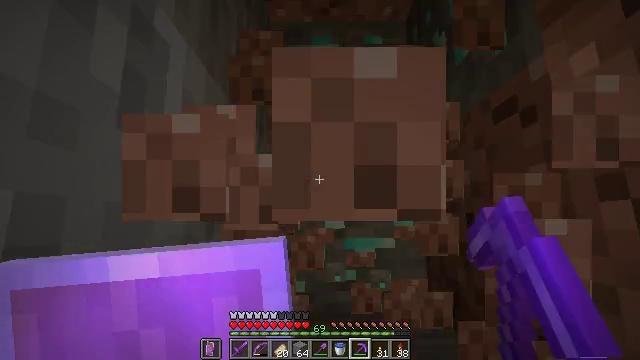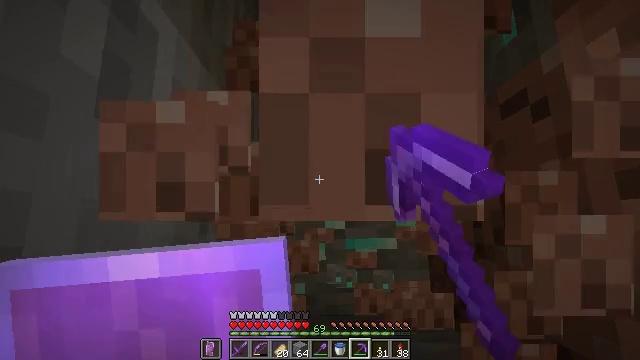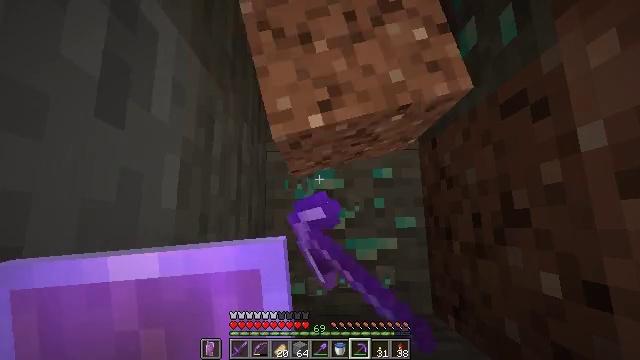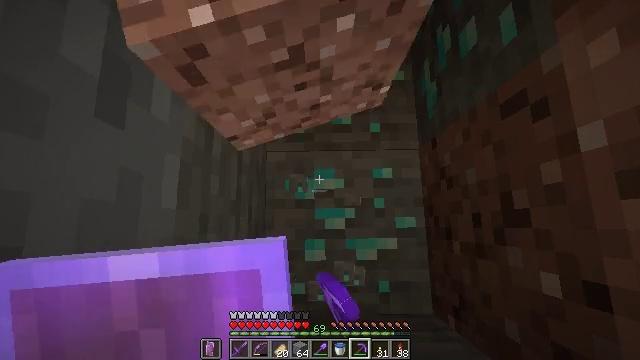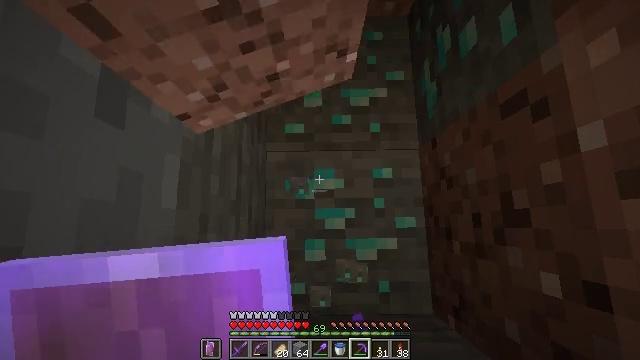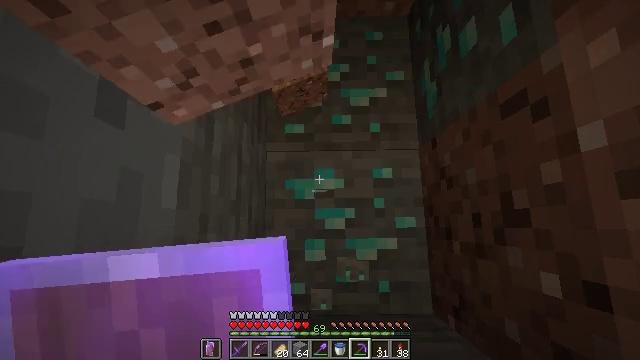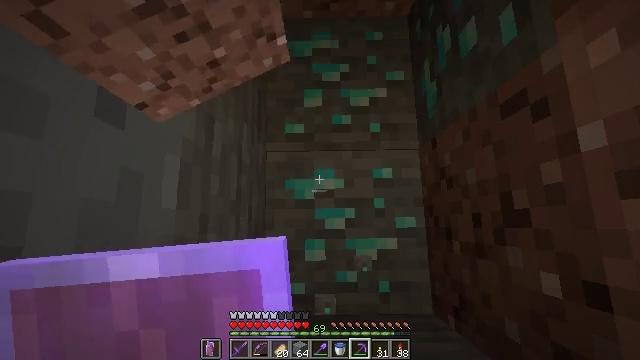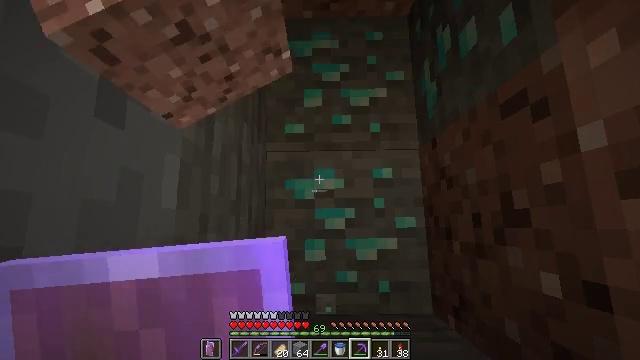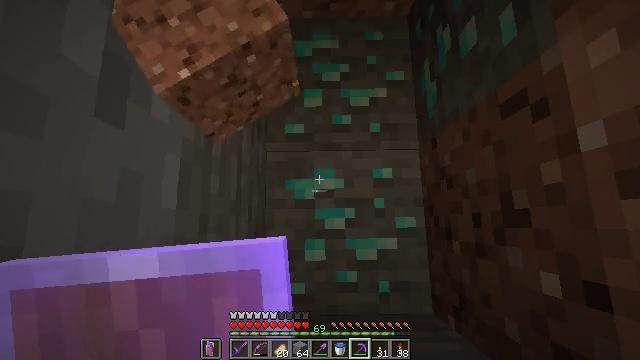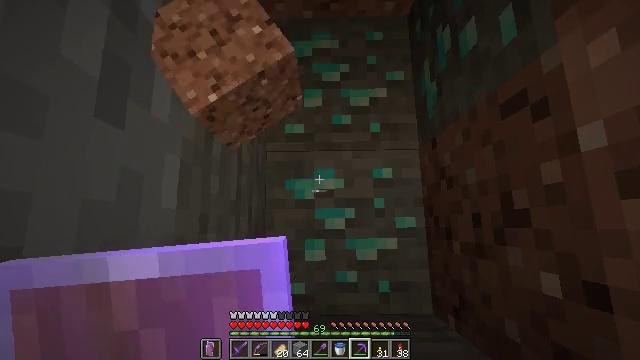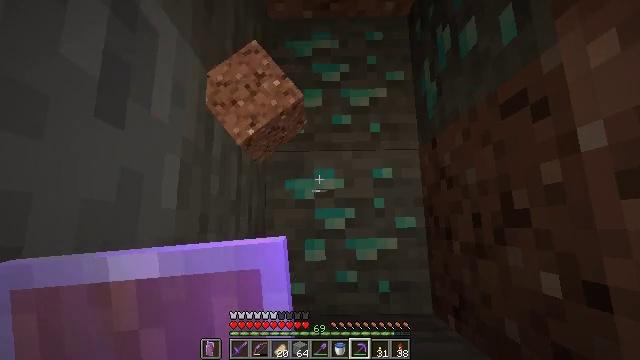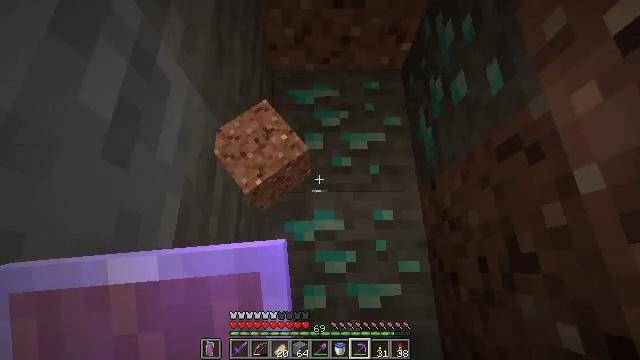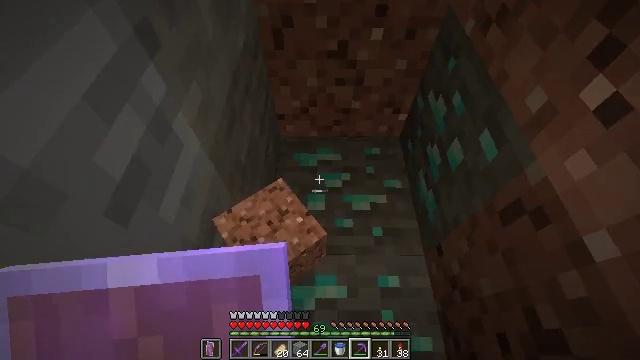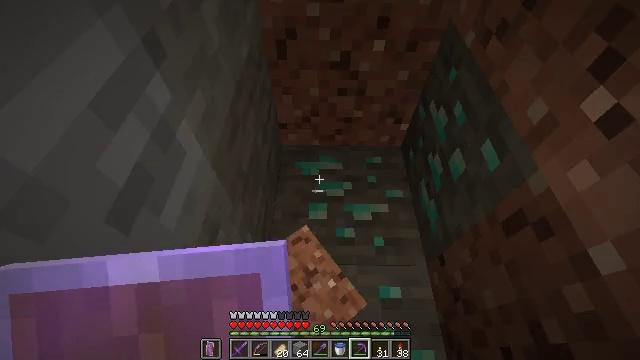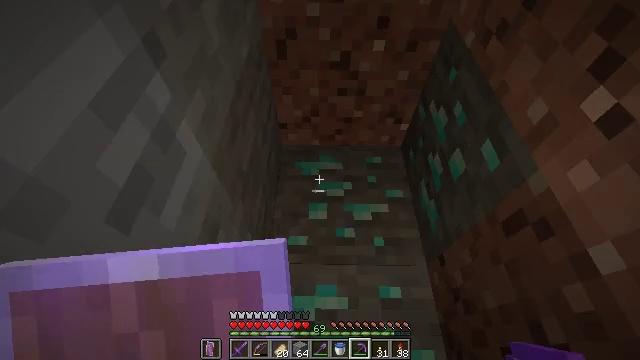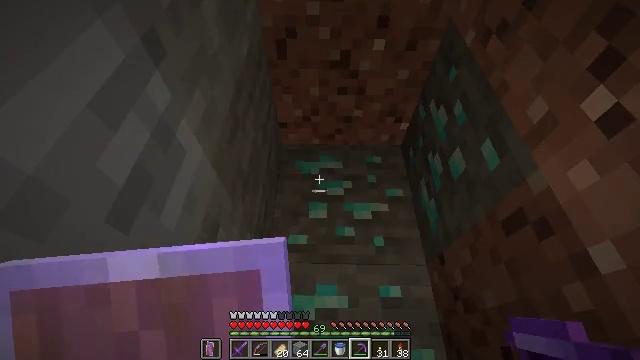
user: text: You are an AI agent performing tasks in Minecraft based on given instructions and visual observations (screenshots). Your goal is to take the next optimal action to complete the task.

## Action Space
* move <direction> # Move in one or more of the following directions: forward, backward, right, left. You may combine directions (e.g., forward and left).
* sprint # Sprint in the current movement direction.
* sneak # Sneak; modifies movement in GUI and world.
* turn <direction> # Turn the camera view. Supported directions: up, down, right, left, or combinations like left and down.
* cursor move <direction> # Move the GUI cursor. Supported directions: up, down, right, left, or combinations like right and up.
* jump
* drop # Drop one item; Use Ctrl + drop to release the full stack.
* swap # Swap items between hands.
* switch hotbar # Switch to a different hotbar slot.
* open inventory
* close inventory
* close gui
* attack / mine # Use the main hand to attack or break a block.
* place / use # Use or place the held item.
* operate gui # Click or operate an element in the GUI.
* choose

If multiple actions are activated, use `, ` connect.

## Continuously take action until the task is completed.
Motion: motion action
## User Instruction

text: Mine the diamond ore underground.
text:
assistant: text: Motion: attack / mine
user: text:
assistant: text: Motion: attack / mine
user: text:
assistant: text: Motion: no_op
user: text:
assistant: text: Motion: no_op
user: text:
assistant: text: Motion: no_op
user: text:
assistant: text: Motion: no_op
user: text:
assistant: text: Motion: no_op
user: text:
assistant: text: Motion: no_op
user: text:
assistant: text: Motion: no_op
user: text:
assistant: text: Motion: no_op
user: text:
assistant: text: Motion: turn up
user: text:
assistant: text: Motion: turn left and up
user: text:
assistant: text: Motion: turn up
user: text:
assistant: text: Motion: no_op
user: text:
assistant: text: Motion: no_op
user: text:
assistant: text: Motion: no_op
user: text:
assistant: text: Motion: turn right and down
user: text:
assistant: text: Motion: turn right and down
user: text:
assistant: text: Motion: turn right and down
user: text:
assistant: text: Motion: turn right and down
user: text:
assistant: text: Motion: turn right and down
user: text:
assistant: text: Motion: turn right
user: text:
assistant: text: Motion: turn right and up
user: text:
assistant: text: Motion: turn right and up
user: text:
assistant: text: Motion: no_op
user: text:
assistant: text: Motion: no_op
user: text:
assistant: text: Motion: no_op
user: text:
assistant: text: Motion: turn left and up
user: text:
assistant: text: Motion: turn left
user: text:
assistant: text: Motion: turn left and down